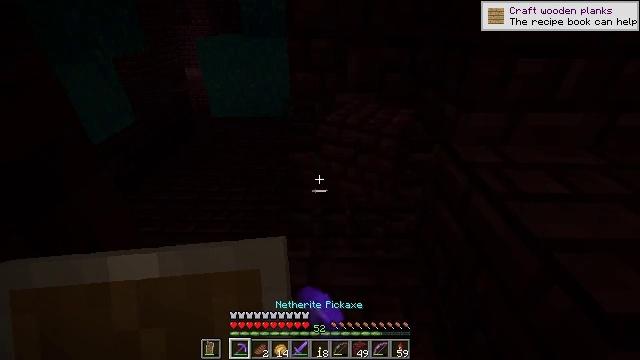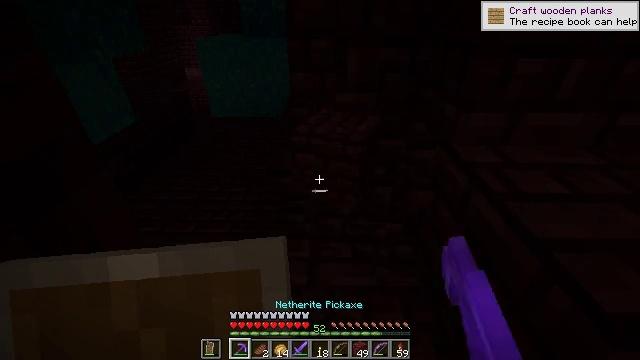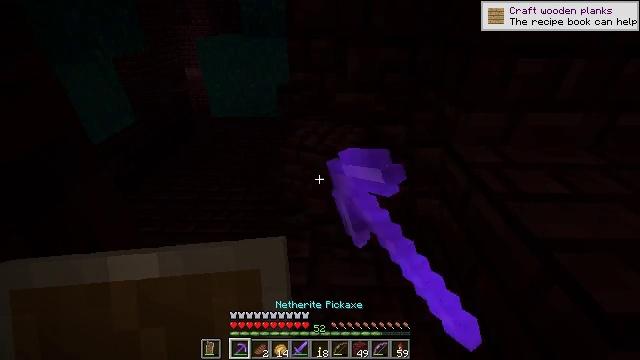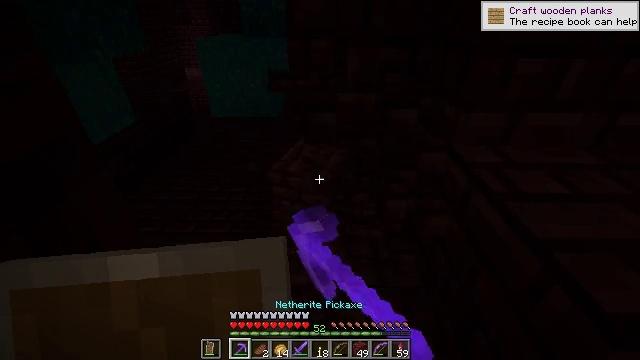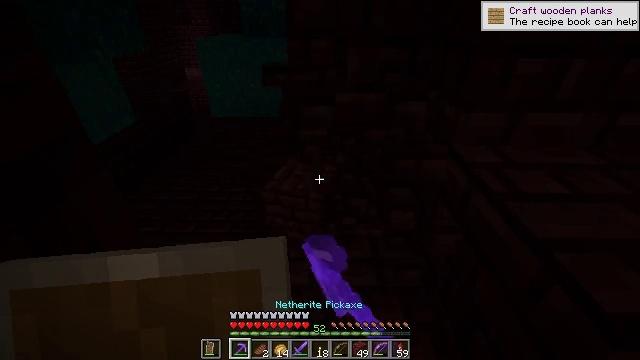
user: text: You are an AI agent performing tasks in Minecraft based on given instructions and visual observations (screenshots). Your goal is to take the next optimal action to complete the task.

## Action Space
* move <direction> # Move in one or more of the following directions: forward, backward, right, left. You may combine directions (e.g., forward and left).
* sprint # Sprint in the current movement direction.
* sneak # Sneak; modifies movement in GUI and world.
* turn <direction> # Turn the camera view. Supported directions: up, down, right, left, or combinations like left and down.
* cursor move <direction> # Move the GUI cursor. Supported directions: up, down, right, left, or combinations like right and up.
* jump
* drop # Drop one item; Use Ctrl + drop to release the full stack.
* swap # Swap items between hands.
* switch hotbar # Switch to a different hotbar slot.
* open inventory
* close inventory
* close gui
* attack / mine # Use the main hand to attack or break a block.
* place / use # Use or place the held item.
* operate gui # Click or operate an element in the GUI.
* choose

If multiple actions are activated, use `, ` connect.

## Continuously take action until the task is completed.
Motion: motion action
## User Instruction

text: Collect nether bricks for building.
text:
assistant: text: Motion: attack / mine
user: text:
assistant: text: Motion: attack / mine
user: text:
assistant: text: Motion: attack / mine
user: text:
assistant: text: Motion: attack / mine
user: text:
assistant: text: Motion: no_op